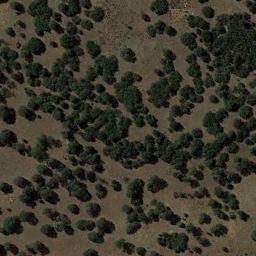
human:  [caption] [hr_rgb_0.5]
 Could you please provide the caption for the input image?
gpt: Chaparral is densely distributed on the sand .

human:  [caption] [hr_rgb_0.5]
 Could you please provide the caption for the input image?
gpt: The chaparral is consist of dense green bushes .

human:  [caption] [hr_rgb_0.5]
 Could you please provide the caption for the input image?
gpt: There are dozens of trees in this desert .

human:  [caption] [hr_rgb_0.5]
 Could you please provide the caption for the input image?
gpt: The chaparral is uneven but dense .

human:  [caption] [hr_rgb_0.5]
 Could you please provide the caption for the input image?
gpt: Some disconnected green chaparrals grow on the wasteland .